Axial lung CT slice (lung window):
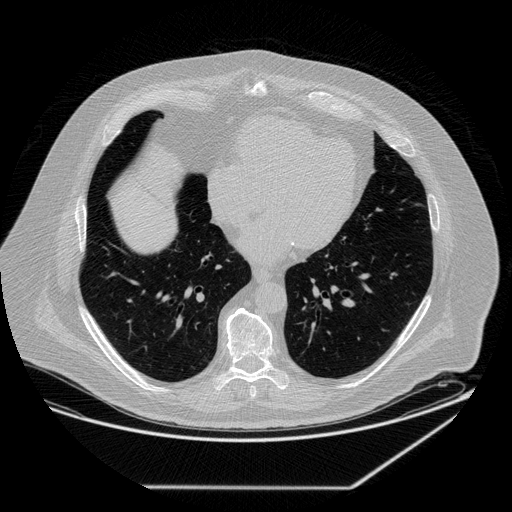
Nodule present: no